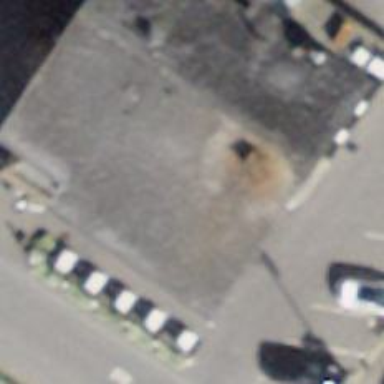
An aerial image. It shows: Restaurant.